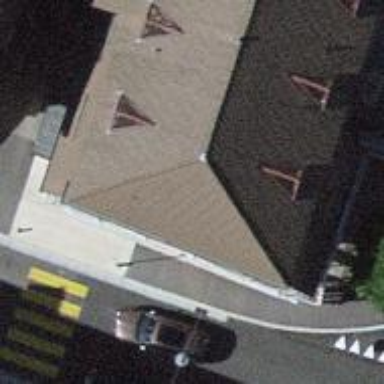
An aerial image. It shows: Restaurant.